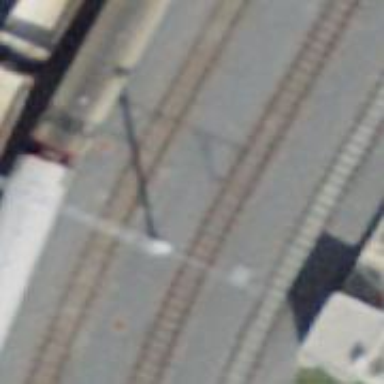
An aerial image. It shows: Narrow-gauge railway with single track running through yard. The railway is electrified with contact line.